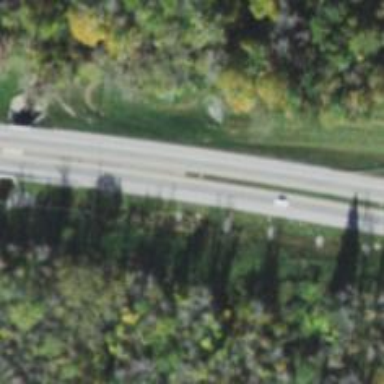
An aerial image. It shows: Asphalt road classified as trunk highway.